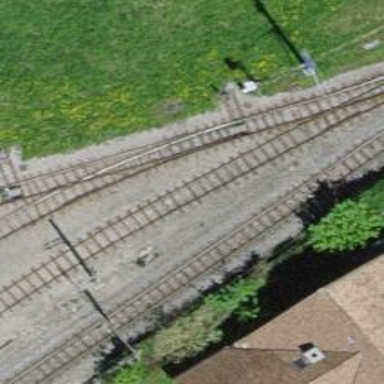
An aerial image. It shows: Narrow-gauge railway with single track running through yard. The railway is electrified with contact line.